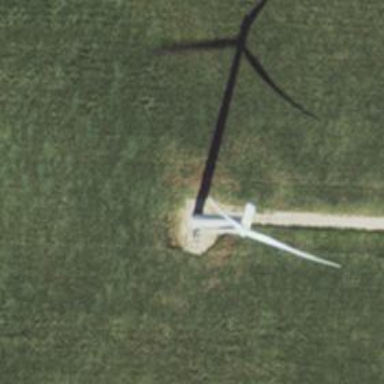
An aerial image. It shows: Wind generator powered by horizontal axis wind turbine.